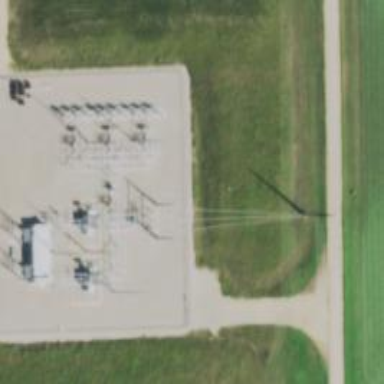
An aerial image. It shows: Switch used for power control.